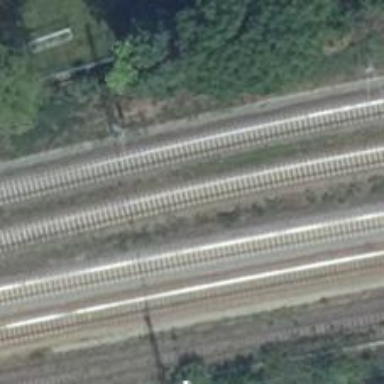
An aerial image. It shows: Railway with electrified contact lines.